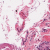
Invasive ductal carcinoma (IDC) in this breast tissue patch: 0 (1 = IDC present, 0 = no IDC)